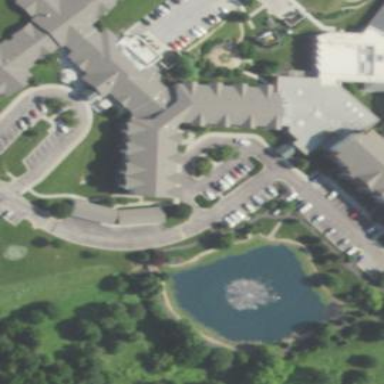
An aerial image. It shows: Nursing home building.